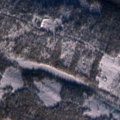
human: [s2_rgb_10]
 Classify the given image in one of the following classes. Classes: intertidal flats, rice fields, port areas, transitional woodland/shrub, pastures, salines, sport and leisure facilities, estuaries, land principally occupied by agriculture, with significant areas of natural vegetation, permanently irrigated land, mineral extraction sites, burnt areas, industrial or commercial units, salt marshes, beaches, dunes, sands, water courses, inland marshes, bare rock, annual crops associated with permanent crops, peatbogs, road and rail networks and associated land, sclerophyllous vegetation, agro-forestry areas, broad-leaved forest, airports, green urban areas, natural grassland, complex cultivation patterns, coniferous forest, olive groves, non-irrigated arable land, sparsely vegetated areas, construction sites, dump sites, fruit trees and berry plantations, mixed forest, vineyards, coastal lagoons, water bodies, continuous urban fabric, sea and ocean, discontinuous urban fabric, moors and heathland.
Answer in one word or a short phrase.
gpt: coniferous forest, transitional woodland/shrub